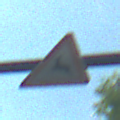
Verkehrszeichen: WildwechselRechts
Umgebung: Outdoor, Urban
Tageszeit: MorningAfternoon
Wetter: PartlyCloudy
Licht: Natural
Jahreszeit: NotSpecified
Kontrast: LowContrast